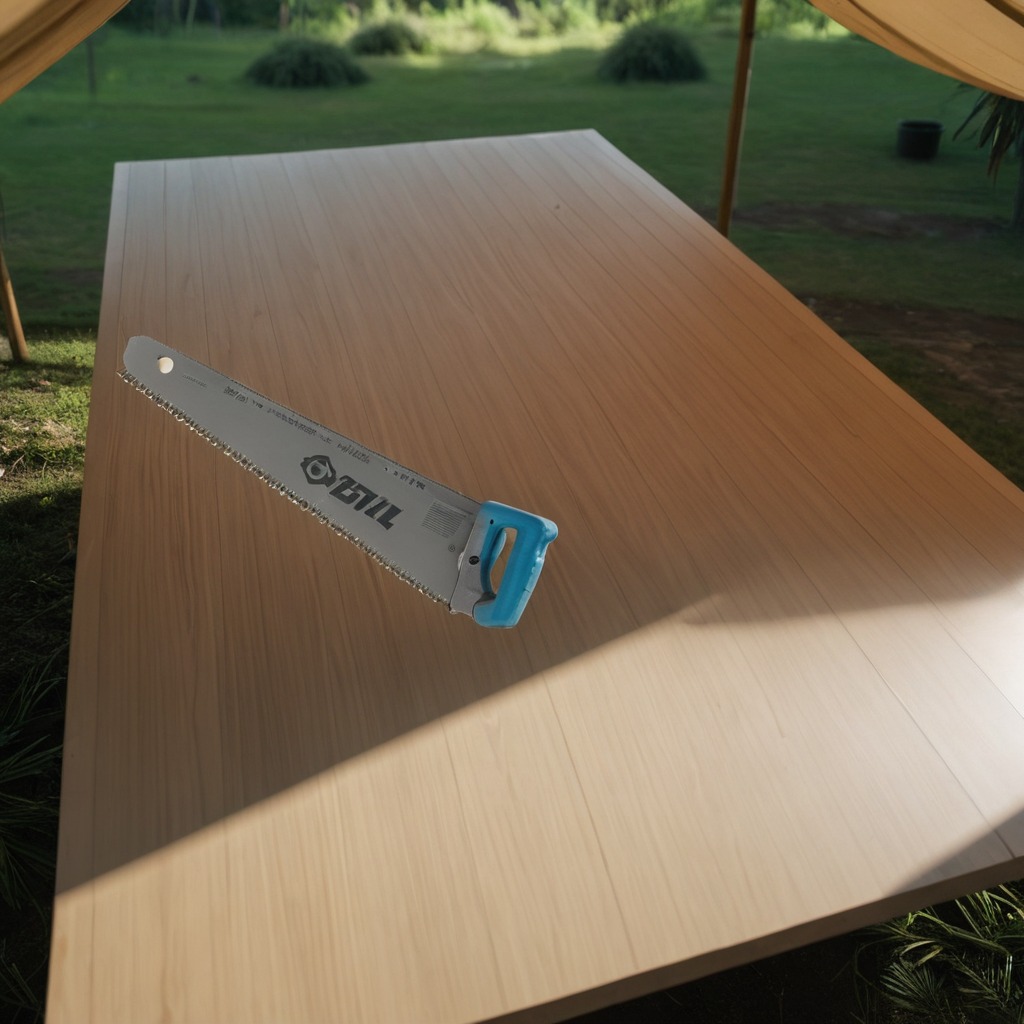
A metal saw is lying on a wooden table inside a jungle field workshop tent humid ambient light worn but